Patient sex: M
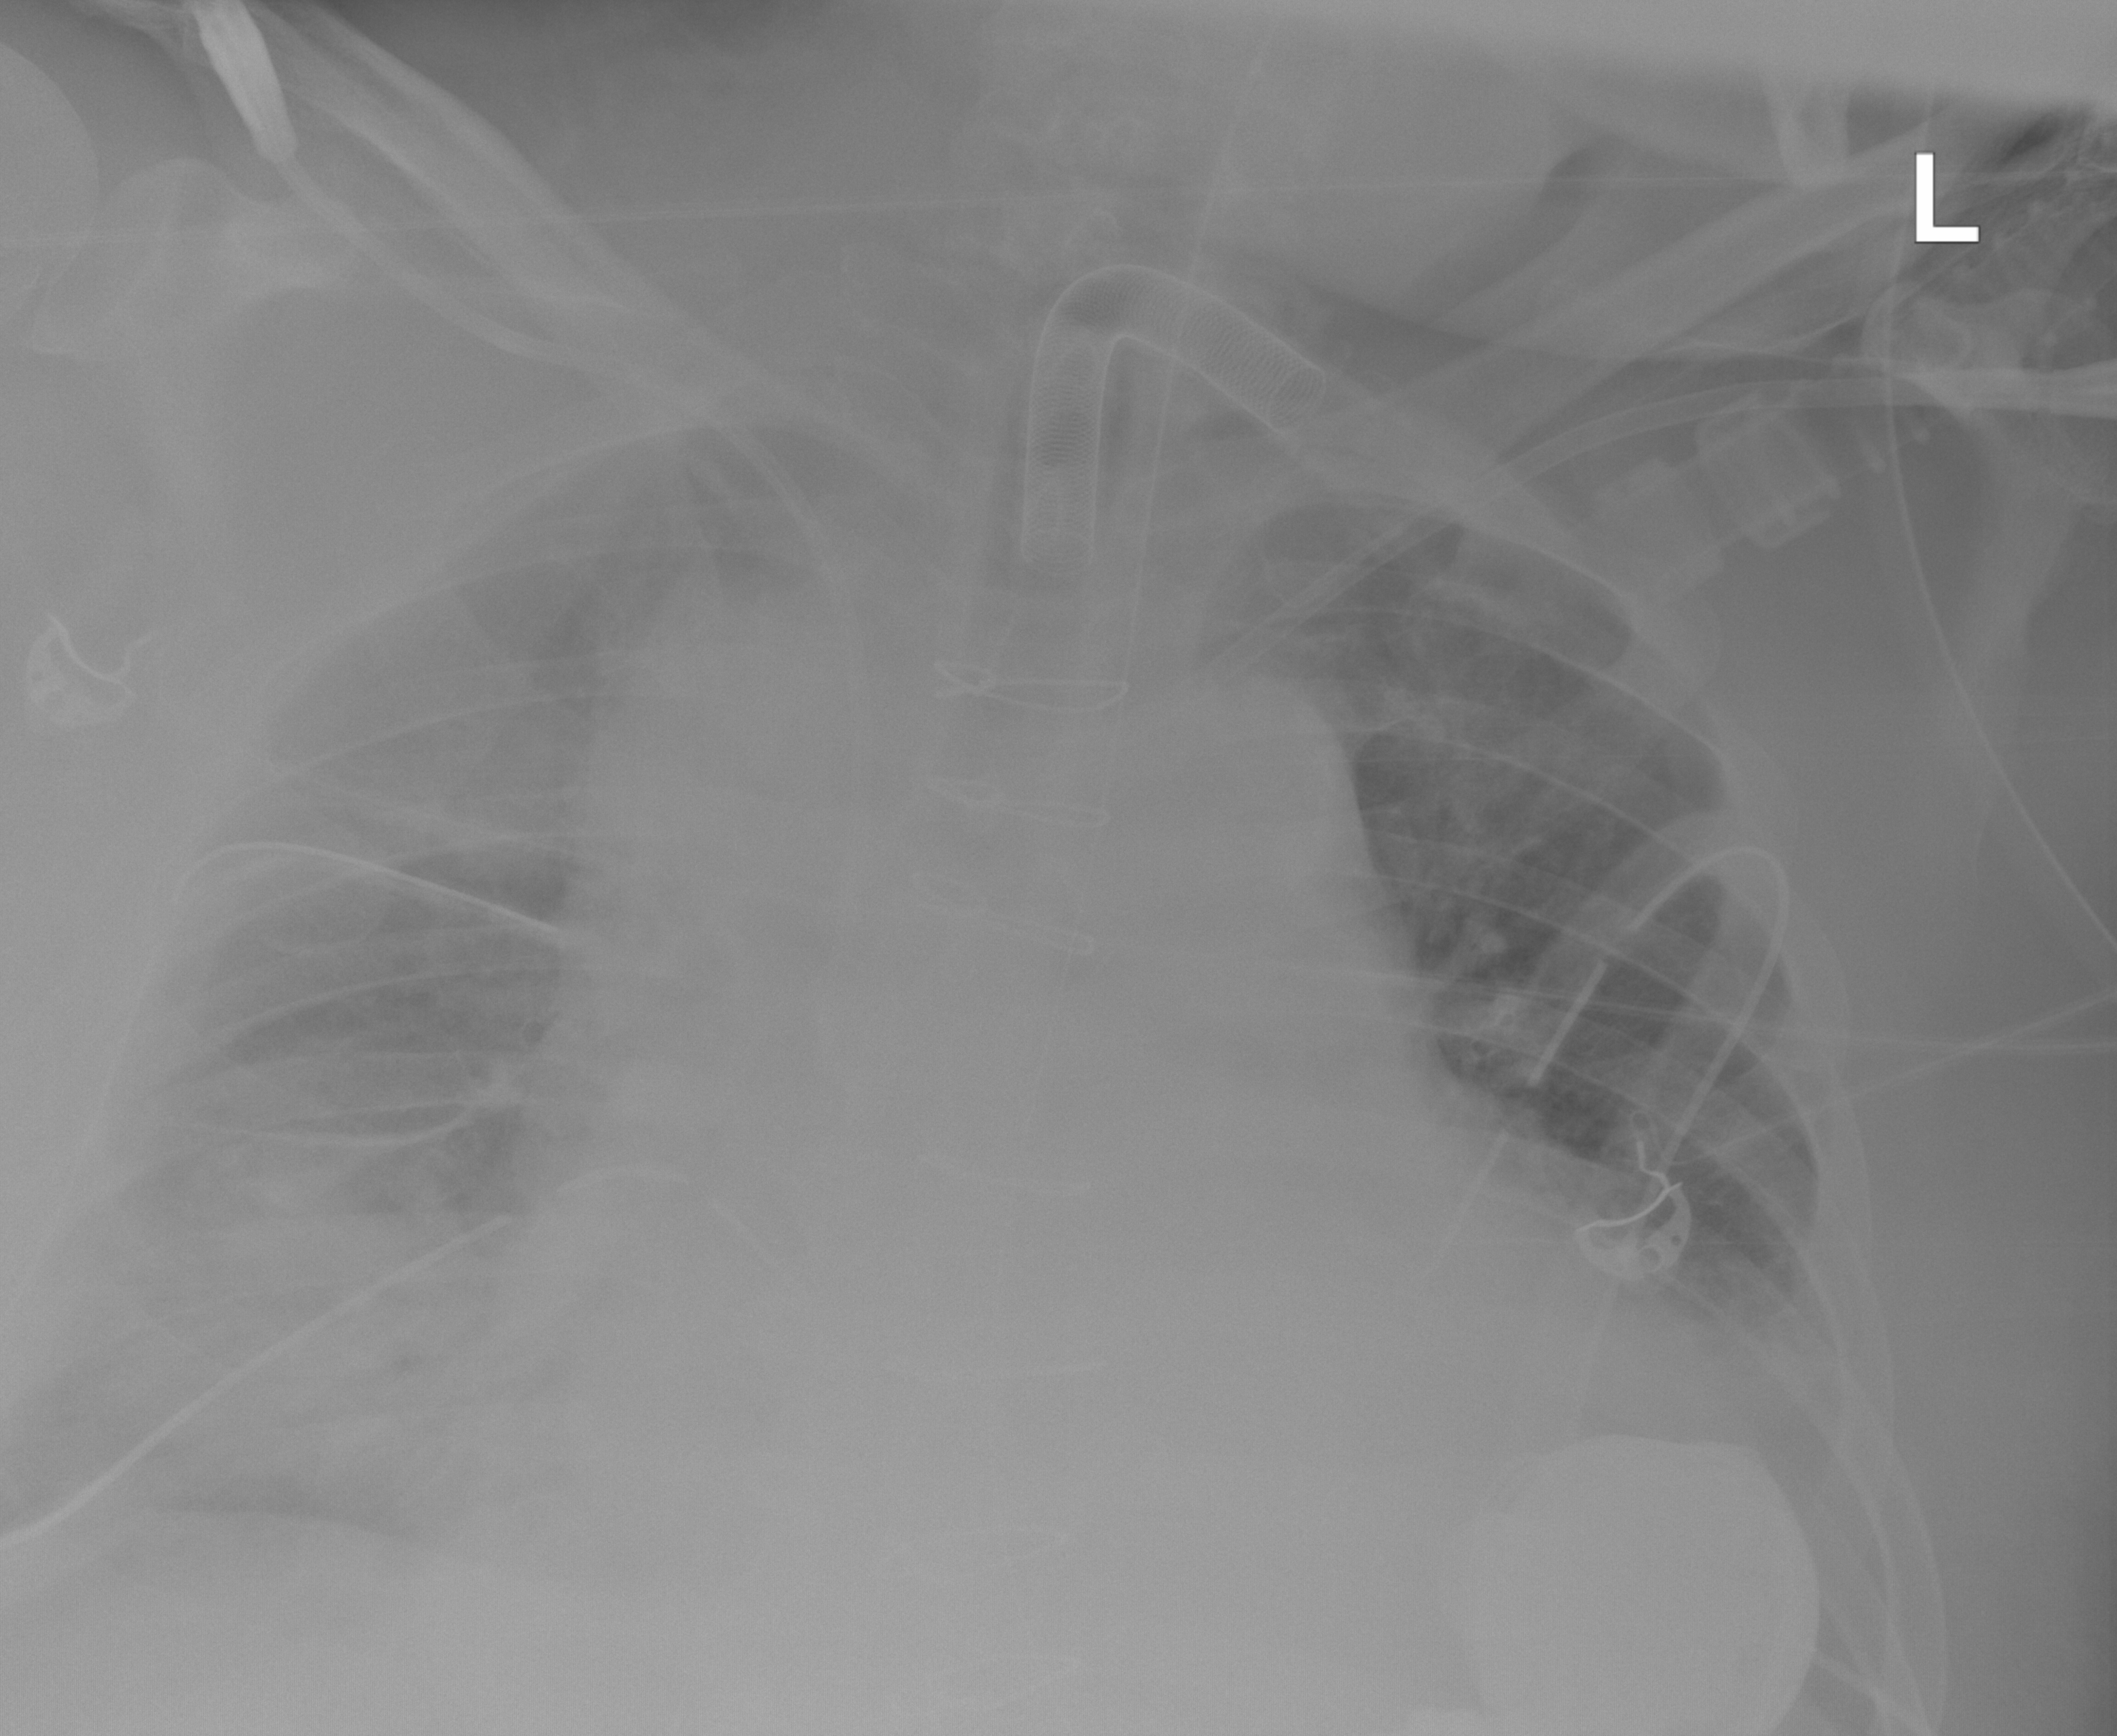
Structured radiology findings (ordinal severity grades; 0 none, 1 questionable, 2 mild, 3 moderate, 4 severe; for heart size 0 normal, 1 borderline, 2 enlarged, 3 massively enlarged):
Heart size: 3
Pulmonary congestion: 1
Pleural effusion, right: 2
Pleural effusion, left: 2
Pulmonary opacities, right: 2
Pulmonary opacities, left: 0
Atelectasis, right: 3
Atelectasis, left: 2